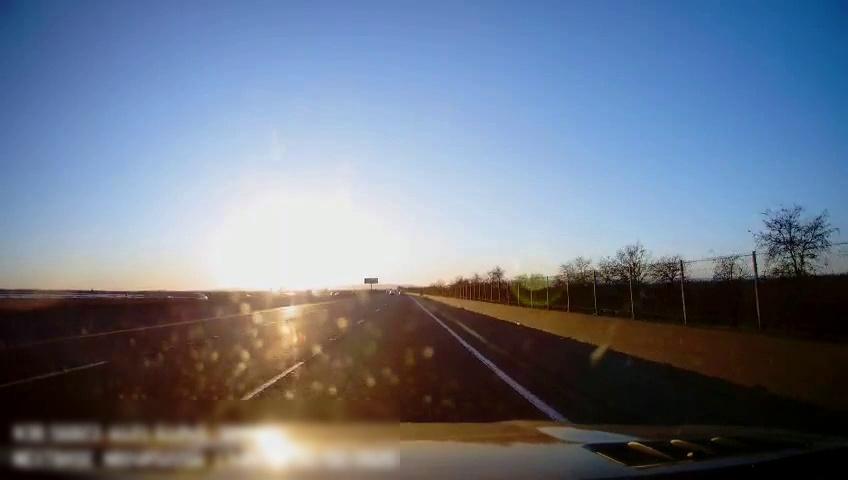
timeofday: Day
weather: Sunny
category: Drivable Space
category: Vehicles | Car
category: Lanes | Alternate Lane
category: Lanes | Current Lane
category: Lanes | Current Lane
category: Lanes | Alternate Lane
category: Traffic | Signs